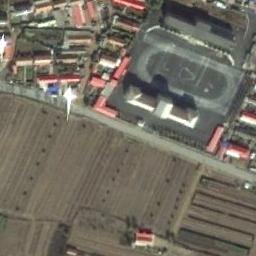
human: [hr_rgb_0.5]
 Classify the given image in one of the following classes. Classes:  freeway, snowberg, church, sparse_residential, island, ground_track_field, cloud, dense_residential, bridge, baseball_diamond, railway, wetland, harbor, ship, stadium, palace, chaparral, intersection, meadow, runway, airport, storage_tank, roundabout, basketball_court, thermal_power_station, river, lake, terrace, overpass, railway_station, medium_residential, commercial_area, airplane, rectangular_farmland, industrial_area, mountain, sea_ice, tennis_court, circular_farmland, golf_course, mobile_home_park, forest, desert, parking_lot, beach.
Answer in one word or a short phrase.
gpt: ground_track_field